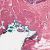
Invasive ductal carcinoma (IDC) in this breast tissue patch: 0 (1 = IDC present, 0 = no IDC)